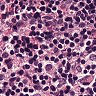
Metastatic tissue present: no